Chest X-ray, AP view. Patient: 51 years old, sex M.
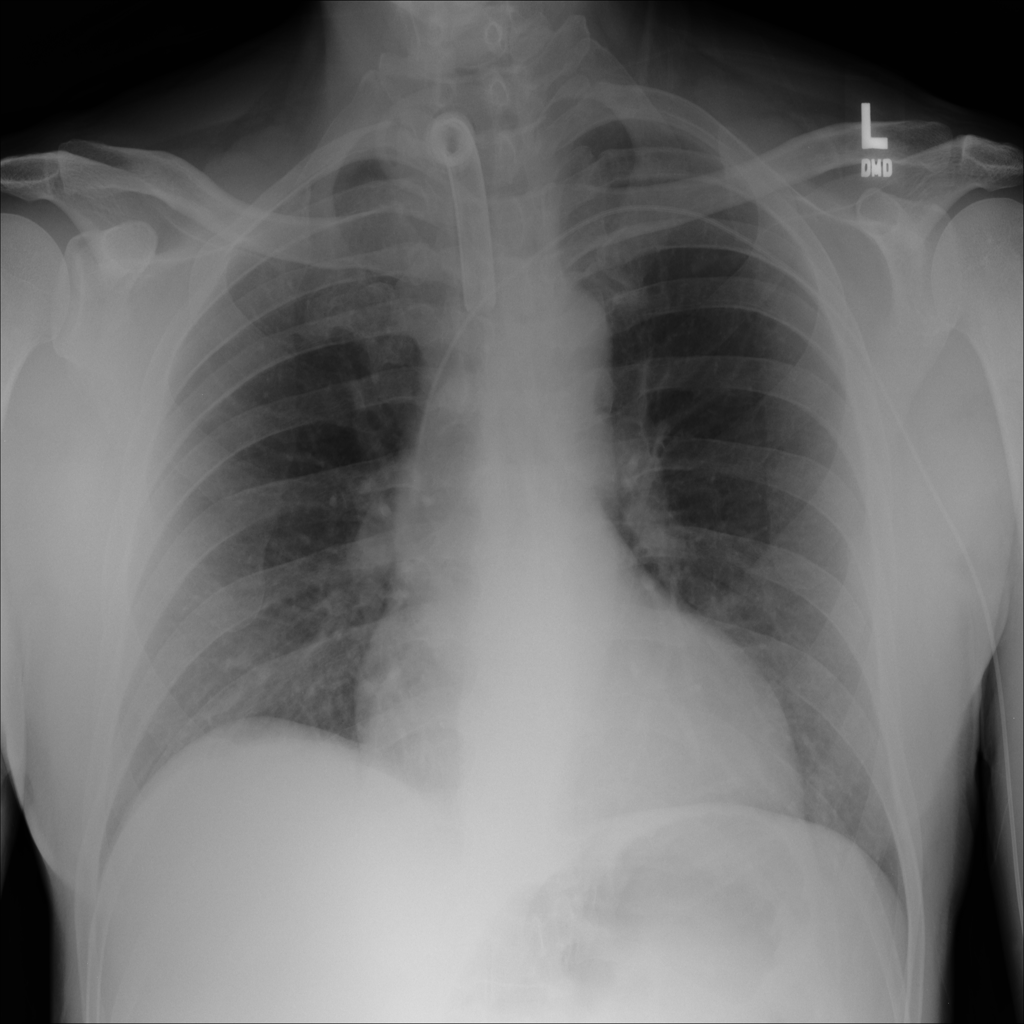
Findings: No Finding